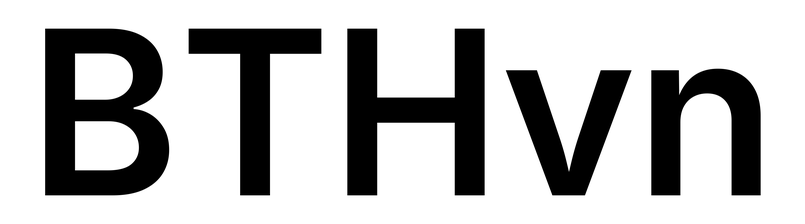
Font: Inter_SemiBold